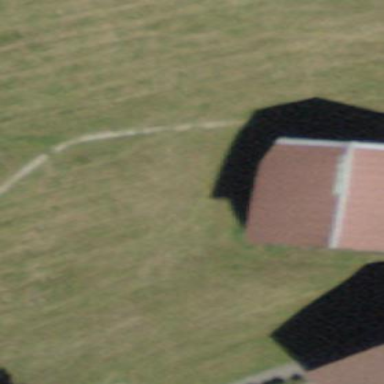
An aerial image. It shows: Barn.